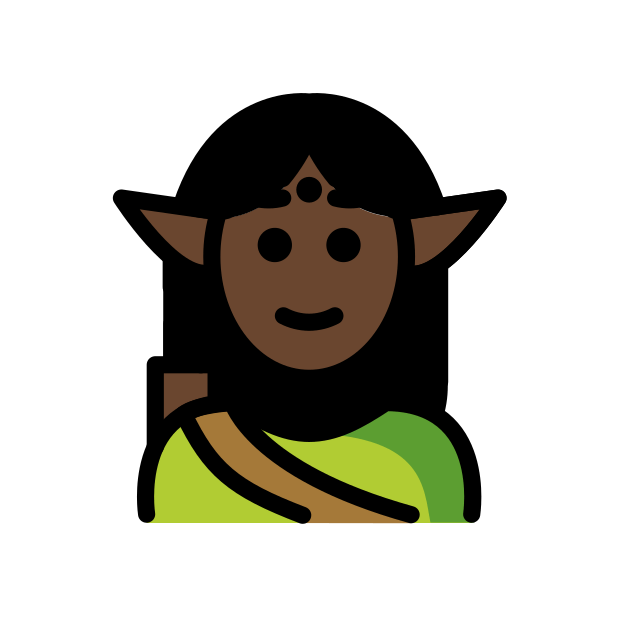
elf: dark skin tone